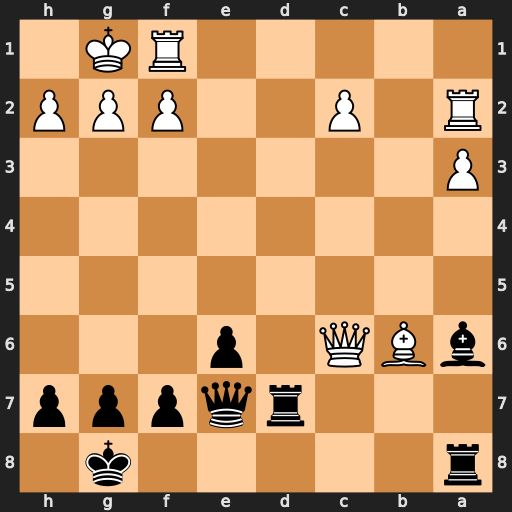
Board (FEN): r5k1/3rqppp/bBQ1p3/8/8/P7/R1P2PPP/5RK1
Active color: b
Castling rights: -
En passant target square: -
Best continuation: Rc8 Qxc8+ Bxc8